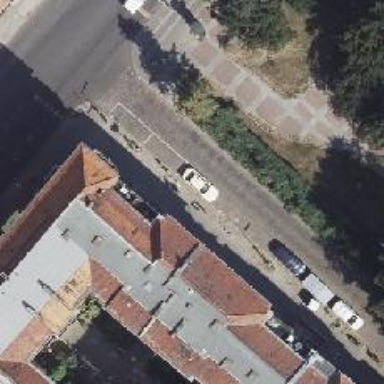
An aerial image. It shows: Bicycle parking located on the sidewalk.